Question: I need to ask you some questions. I'm new in developing with C# and WPF applications and i don't know what to do.
I have a list of links (videos) that are stocked in a data base and i need to display them in wpf window. I have searched in the internet but I didn't found something interesting
Would you please help me with some tutorials or the steps that I need to follow.
This is an example of what i have to do:

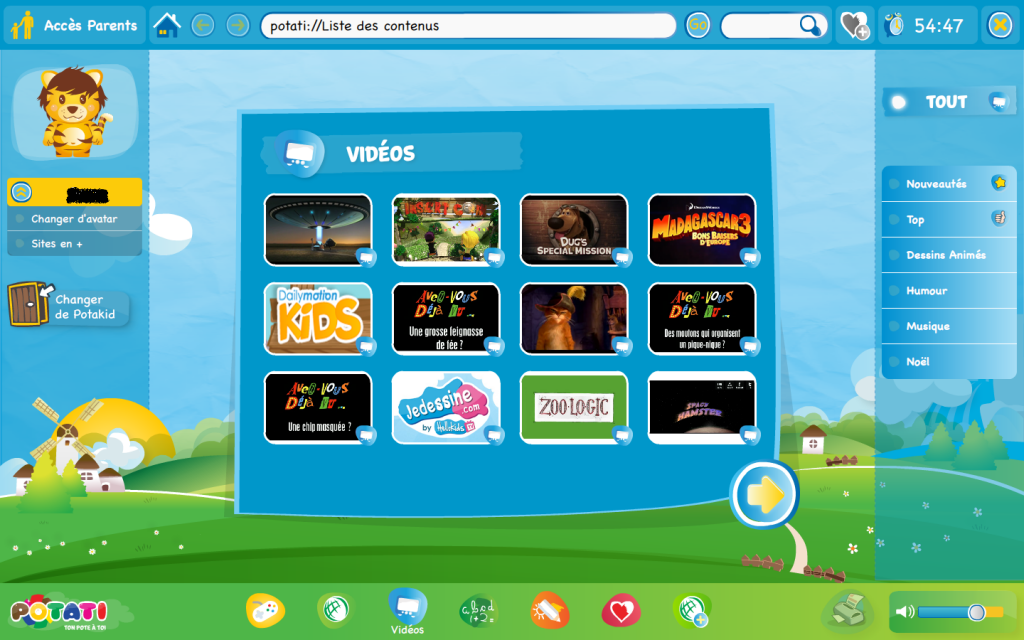
Answer: Bind an <URL> to those objects to render them in a MediaElement, you can then customise how the ItemsControl is layed out by customising the 'ItemsControl.ItemsPanel'
Update for swf:
To play swf files, as long as you are happy that you can't control the playback, you can use a WebBrowser, setting the Source property to the .swf file.
'''
<WebBrowser Source="myvideo.swf" />
'''